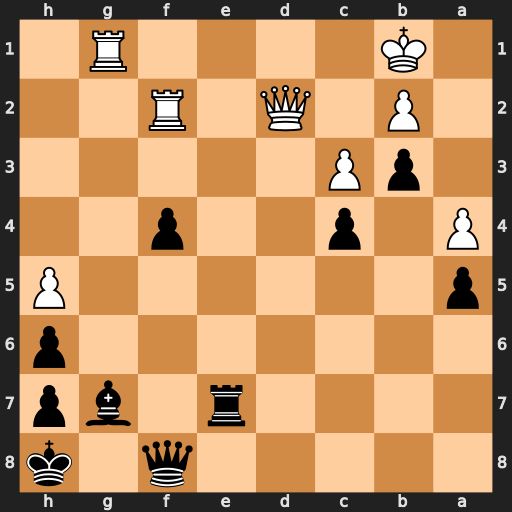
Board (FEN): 5q1k/4r1bp/7p/p6P/P1p2p2/1pP5/1P1Q1R2/1K4R1
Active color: b
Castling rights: -
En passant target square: -
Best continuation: Qe8 Rxf4 Qxa4 Qd8+ Re8 Qxe8+ Qxe8